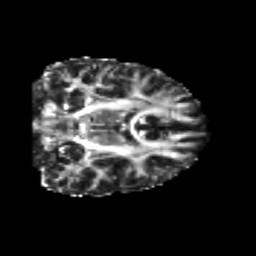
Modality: FA
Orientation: coronal
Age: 24
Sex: male
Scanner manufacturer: siemens
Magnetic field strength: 3 T
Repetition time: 3.5 s
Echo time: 0.104 s